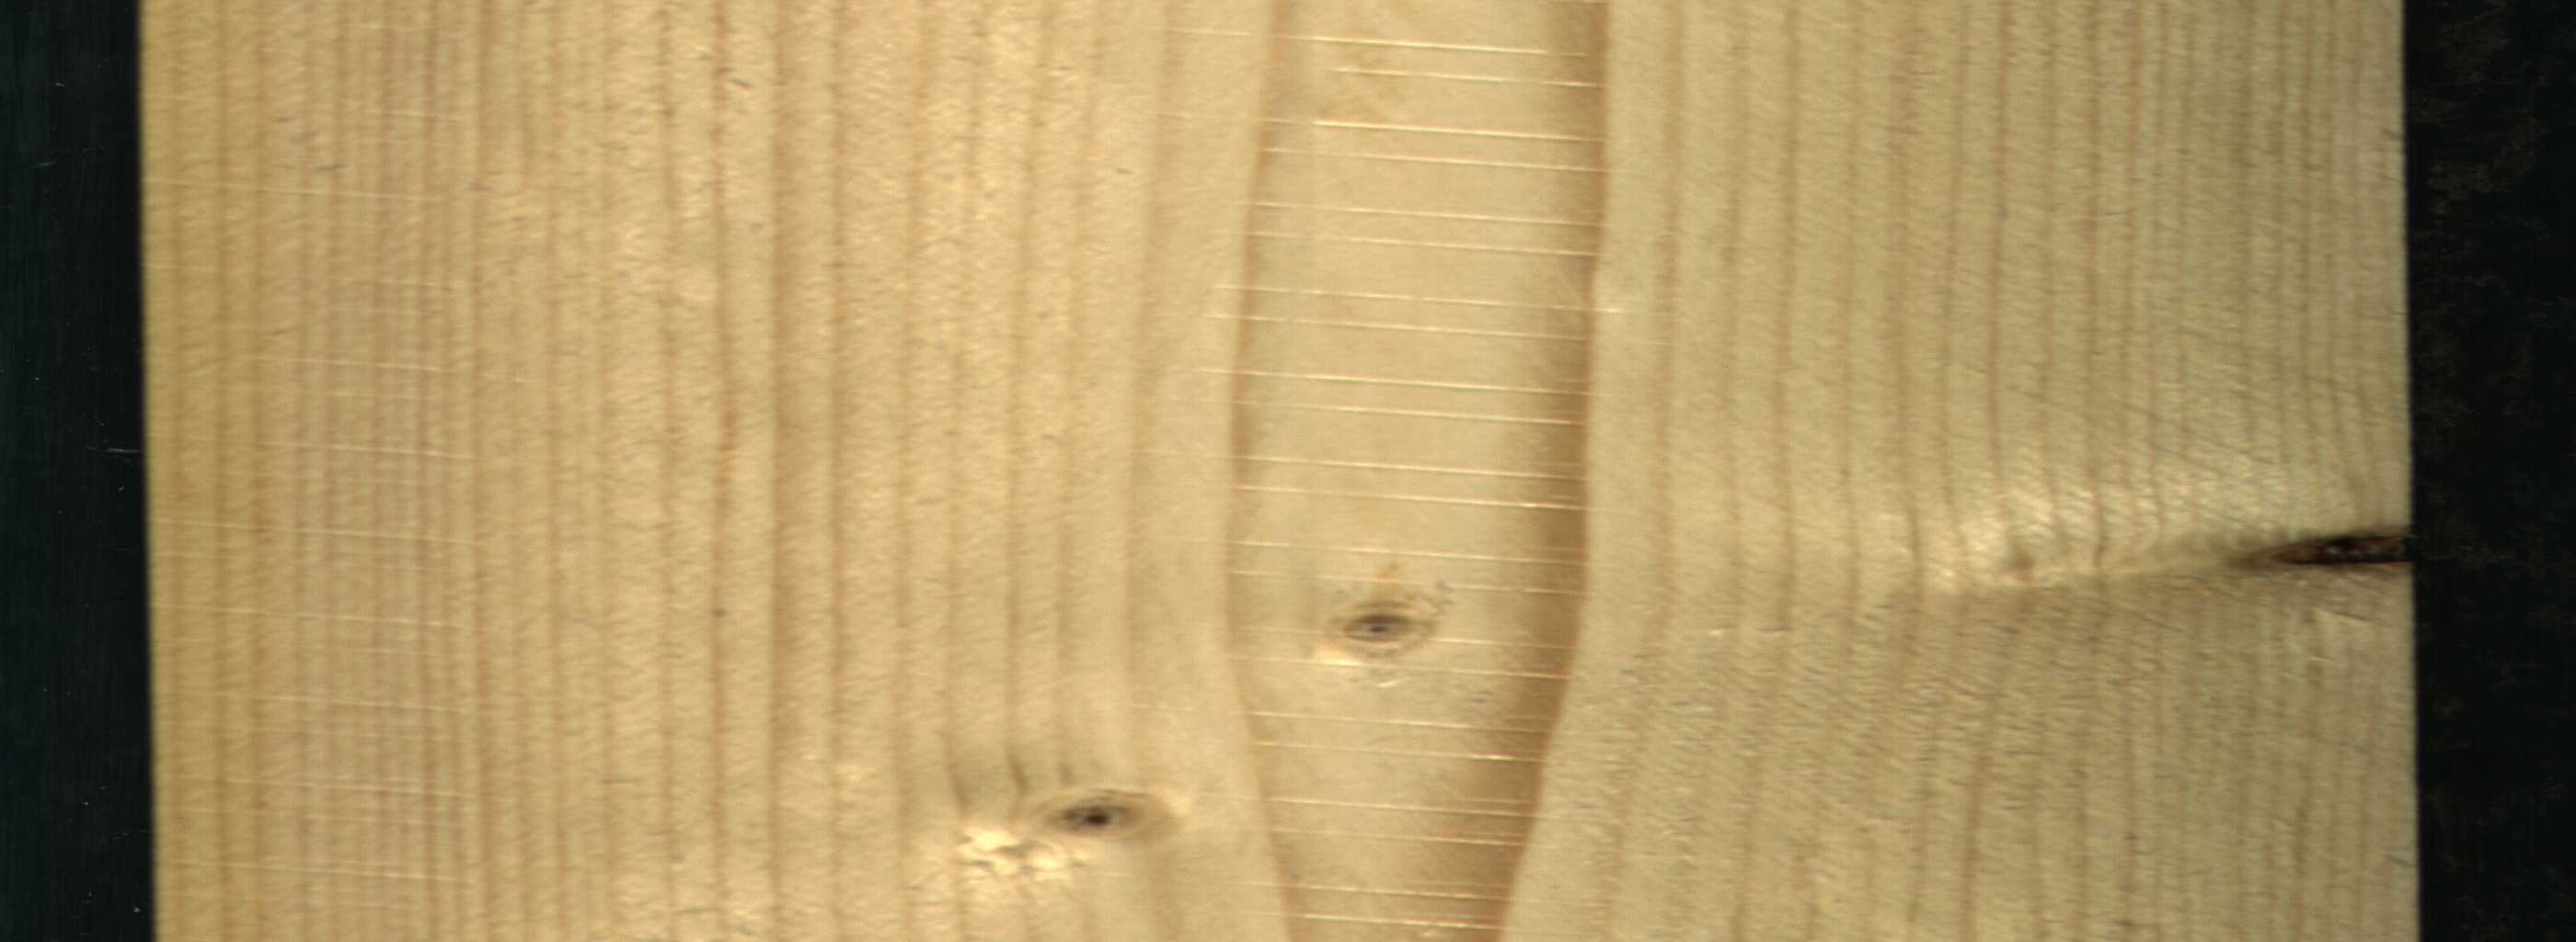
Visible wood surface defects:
Dead_Knot
Live_Knot
Live_Knot